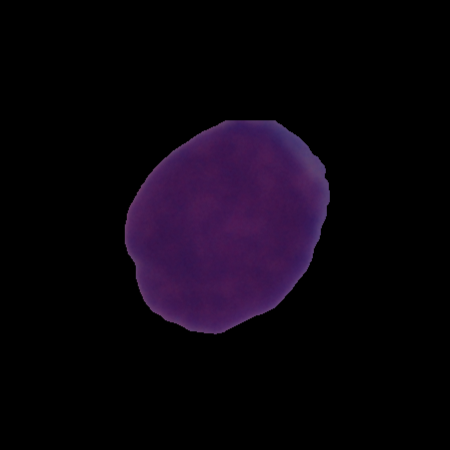
Label: cancer